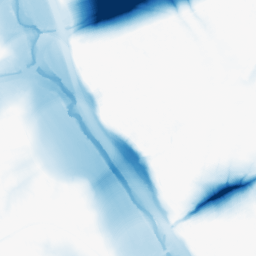
Category: morphological
Decomposition family: morphological
Decomposition parameters: operation: closing
size: 50
Upsampling method: lanczos
Upsampling parameters: scale: 8
Upsampling scale: 8